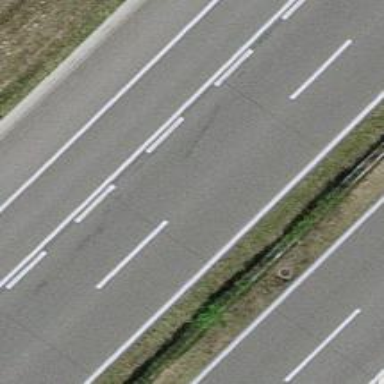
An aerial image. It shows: View of motorway.